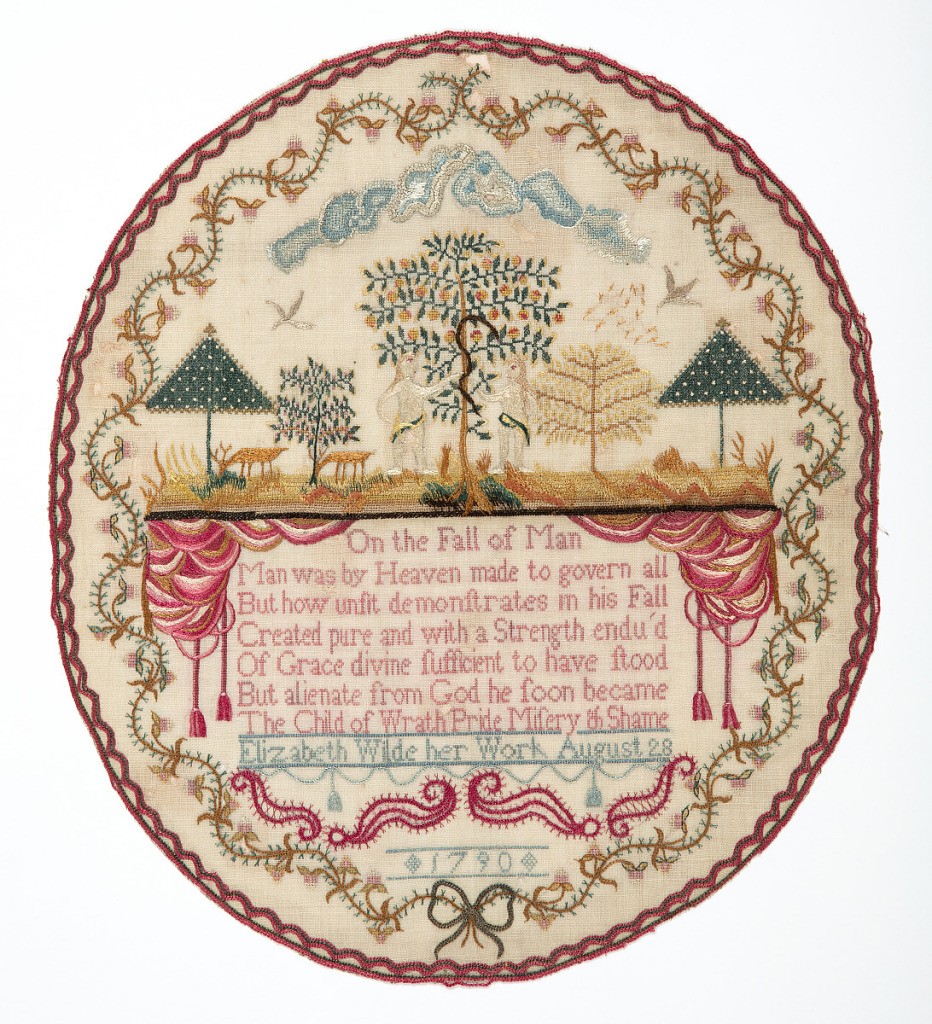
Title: Sampler
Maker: Elizabeth Wilde
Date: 1790
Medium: silk, wool, metal yarn Technique: cross, chain, stem and satin stitches
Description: Oval sampler with Adam and Eve below a fruited tree and flanked by trees and stags. Stylized blue and white clouds above the tree. A thin black line splits the oval in half with tasseled swags of red drapery surrounding a lengthy inscription also in red. Red scrolls and a metallic thread bow at the bottom. Sampler has double borders: red zigzags and a scrolling floral vine.

Inscription:
One the Fall of Man
Man was by heaven made to govern all
But how unfit demonstrates in his Fall
Created pure and with a strength endu'd
Of Grace divine sufficient to have stood
But alienate from God he soon became
The Child of Wrath Pride Misery & Shame

Elizabeth Wilde Her Work 1790